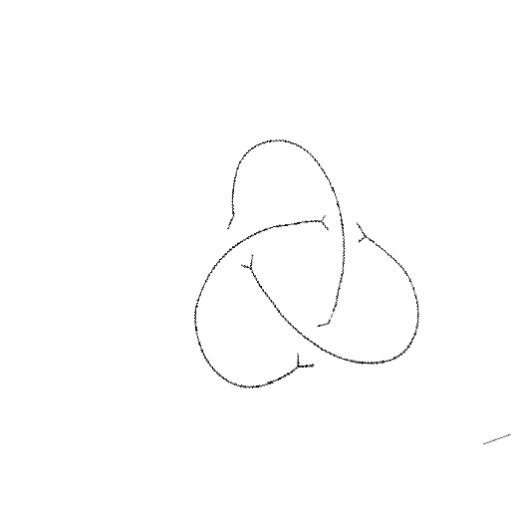
Crossing number: 3